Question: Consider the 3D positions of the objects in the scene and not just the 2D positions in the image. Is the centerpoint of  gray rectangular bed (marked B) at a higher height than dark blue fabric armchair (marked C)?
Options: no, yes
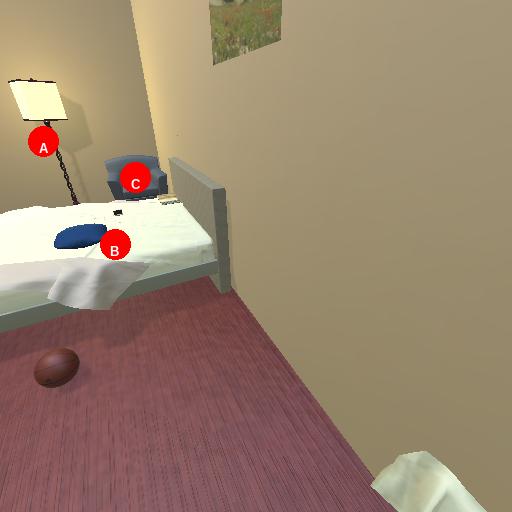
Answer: no